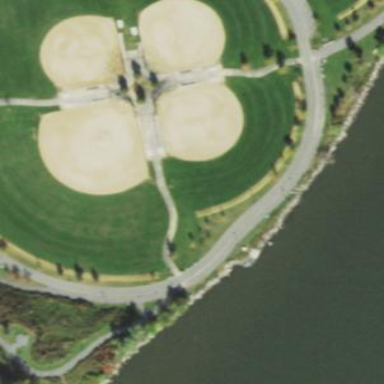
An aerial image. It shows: Baseball pitch for leisure land.